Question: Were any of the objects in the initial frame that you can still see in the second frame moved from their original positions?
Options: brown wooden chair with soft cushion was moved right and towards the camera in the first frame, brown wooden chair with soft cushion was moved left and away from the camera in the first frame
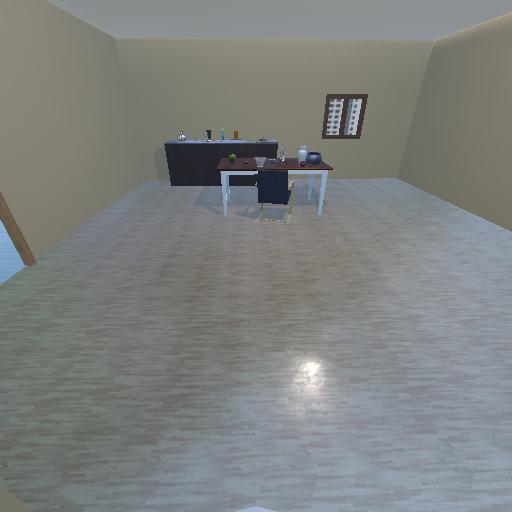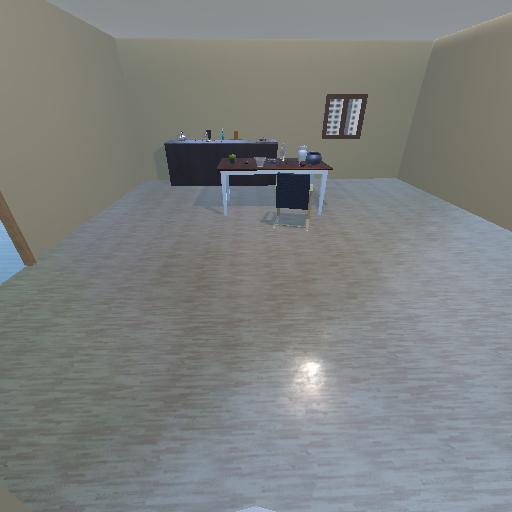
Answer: brown wooden chair with soft cushion was moved right and towards the camera in the first frame